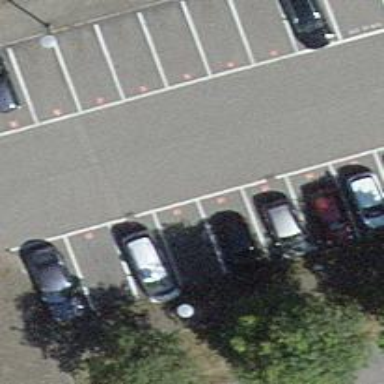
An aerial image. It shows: Parking area with asphalt surface.